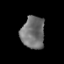
Tissue: prostate
Cell type: T cells
Senescence score: 0.3255
Nuclear area (px): 736
Mean DAPI intensity: 114.17